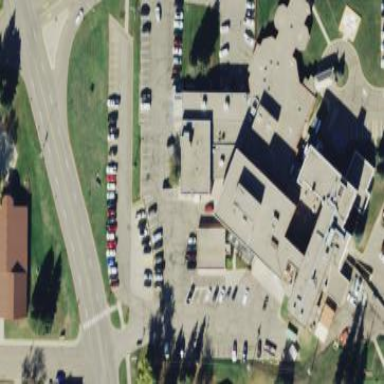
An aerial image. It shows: Hospital providing healthcare services.